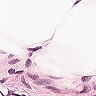
Metastatic tissue present: no